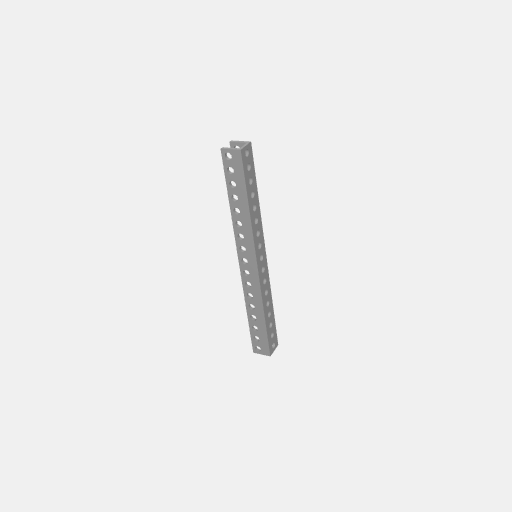
Part: UBeam17H